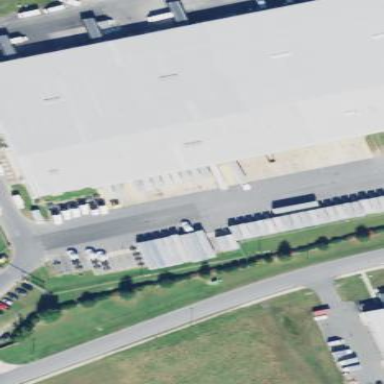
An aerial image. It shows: Warehouse.